Question: i try to run my worklight 6.2 app on a device, but the app is not getting loaded on to the device it is only showing the IBM screen.
How to run the app on the real device.
the following screen shot is my structure
and i have build this using build all environments now from the android folder i have taken unsigned apk and installed in on my device and also tried running directly throw right clicking and ran on the device but on my device it is showing only IBM screen the app is not getting displayed.
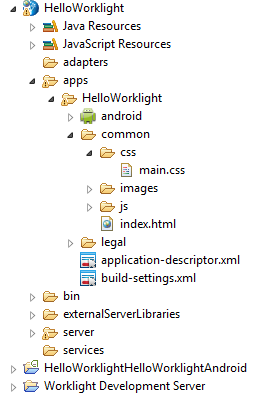
Answer: Your application fails to work (go past the splash screen, and anything else...) because in you've stripped out of the index.html file anything related to Worklight(!), which includes actually initializing the Worklight framework... which is mandatory for a Worklight application.
Create a new Worklight application and take a look at the index.html, here's the default:
'''
<!DOCTYPE HTML>
<html>
<head>
<meta charset="UTF-8">
<title>test</title>
<meta name="viewport" content="width=device-width, initial-scale=1.0, maximum-scale=1.0, minimum-scale=1.0, user-scalable=0">
<!--
<link rel="shortcut icon" href="images/favicon.png">
<link rel="apple-touch-icon" href="images/apple-touch-icon.png">
-->
<link rel="stylesheet" href="css/main.css">
<script>window.$ = window.jQuery = WLJQ;</script>
</head>
<body style="display: none;">
<!--application UI goes here-->
Hello Worklight
<script src="js/initOptions.js"></script>
<script src="js/main.js"></script>
<script src="js/messages.js"></script>
</body>
</html>
'''
In your index.html you've removed all references at the top and bottom to initoptions.js, main.js, messages.js as well as at the top, etc.
<URL>, from the beginning where the structure of a Worklight application is thoroughly explained.